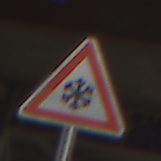
Verkehrszeichen: SchneeOderEisglaette
Umgebung: Roofed, Special
Tageszeit: Midday
Wetter: Overcast
Licht: Natural
Jahreszeit: NotSpecified
Kontrast: MediumContrast